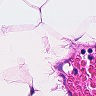
Metastatic tissue present: no